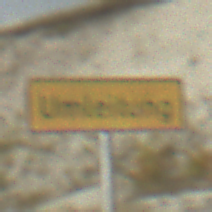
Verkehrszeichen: Umleitungsankuendigung
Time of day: MorningAfternoon
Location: Outdoor (Beach)
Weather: PartlyCloudy
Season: NotSpecified
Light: Natural